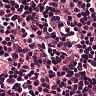
Metastatic tissue present: no